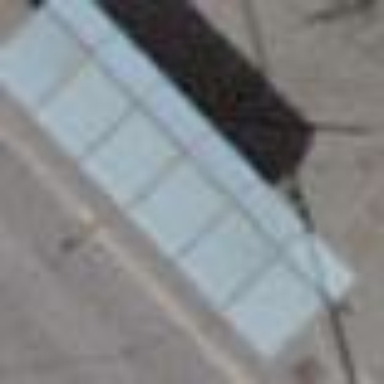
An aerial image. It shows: Public transport shelter.